Question: I am using the Chudnovsky algorithm to compute PI:

Here is the code:
'''
import java.math.BigDecimal;
import java.math.MathContext;
import java.util.Scanner;
public class main {
public static void main(String[] args) {
Scanner reader = new Scanner(System.in);
int summationUpperLimit;
int precision;
System.out.println("Enter the summation upper limit: ");
summationUpperLimit = reader.nextInt();
System.out.println("Enter the precision: ");
precision = reader.nextInt();
System.out.println(calculatePI(summationUpperLimit, precision));
}
private static int calculateFactorial(int n) {
int factorial = 1;
for (; n > 1; n--) {
factorial = factorial * n;
}
return factorial;
}
private static BigDecimal calculatePI(int summationUpperLimit, int precision) {
BigDecimal reciprocalOfPI = BigDecimal.ZERO;
reciprocalOfPI.setScale(precision - 1, BigDecimal.ROUND_HALF_UP);
for (int k = 0; k <= summationUpperLimit; k++) {
BigDecimal numerator = BigDecimal.valueOf(12 * Math.pow(-1, k) * calculateFactorial(6 * k) * (<PHONE> + 545140134 * k));
numerator.setScale(precision - 1, BigDecimal.ROUND_HALF_UP);
BigDecimal denominator = BigDecimal.valueOf(calculateFactorial(3 * k) + Math.pow(calculateFactorial(k), 3) * Math.pow(640320, 3 * k + 1.5));
denominator.setScale(precision - 1, BigDecimal.ROUND_HALF_UP);
// The issue is the line below:
reciprocalOfPI = reciprocalOfPI.add(numerator.divide(denominator, BigDecimal.ROUND_HALF_UP));
}
return reciprocalOfPI.pow(-1, MathContext.DECIMAL128);
}
}
'''
I set the following input:
'''
summationUpperLimit = 0
precision = 100
'''
In debugging mode, I checked the output:
'''
numerator = 163096908
denominator = 5123<PHONE>
reciprocalOfPI = 0 (this value was taken after the division)
'''
163096908 / 5123<PHONE> doesn't equal 0 so why is the expression 'reciprocalOfPI = reciprocalOfPI.add(numerator.divide(denominator, BigDecimal.ROUND_HALF_UP));' setting 'reciprocalOfPI' to 0?
My justification for setting 'scale = precision - 1':
1. Precision is the total number of digits. Scale is the number of digits after the decimal place.
2. In PI, there is only 1 digit before the decimal.
3. precision = scale + 1 and therefore scale = precision - 1
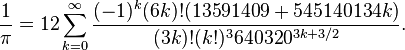
Answer: It's probably caused by
'''
reciprocalOfPI.setScale(precision - 1, BigDecimal.ROUND_HALF_UP);
'''
which should be
'''
reciprocalOfPI = reciprocalOfPI.setScale(precision - 1, BigDecimal.ROUND_HALF_UP);
'''
BigDecimal is immutable. All its "mutating" methods return a new BigDecimal, leaving the original one unchanged.